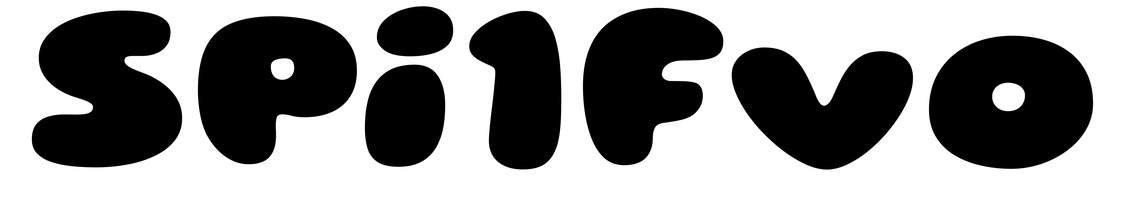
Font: Gluten_Black